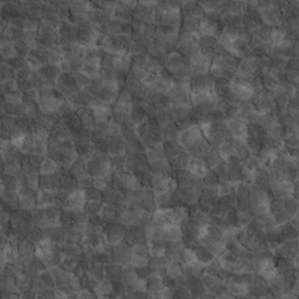
Label: non_frost